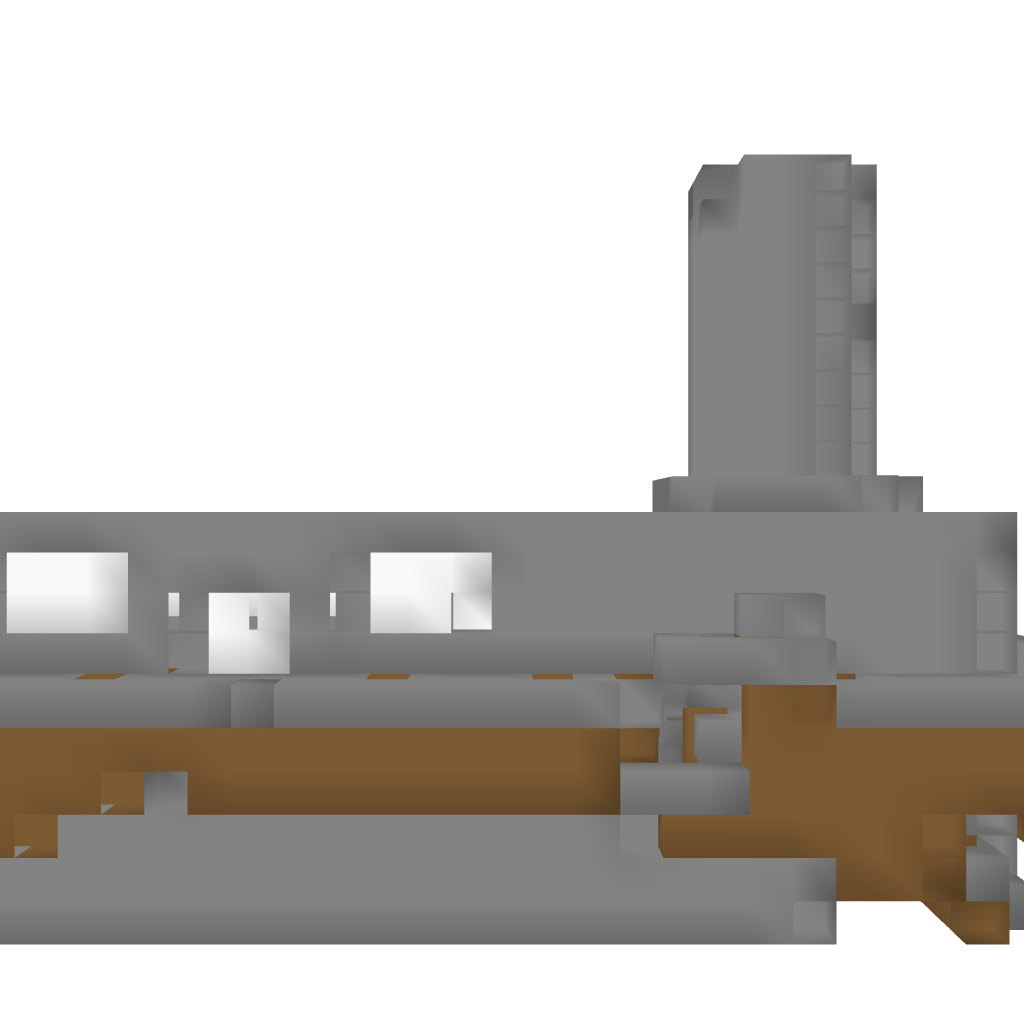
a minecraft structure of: Working Bacon Factory good quality a lot of earth